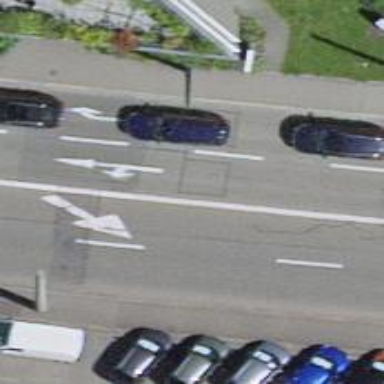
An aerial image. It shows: Public transport stop position.